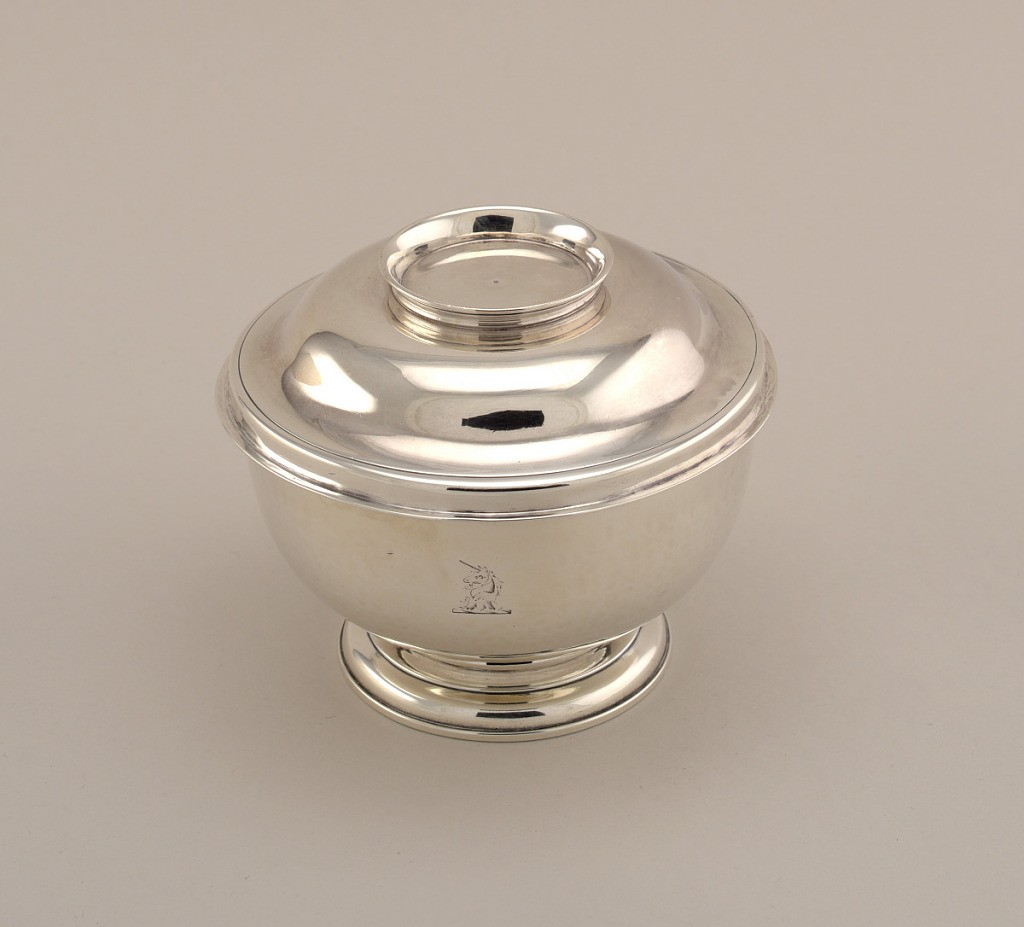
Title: Sugar Bowl and Cover
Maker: James Goodwin, British, active London (entered 1706)
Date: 1726–1727
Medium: silver
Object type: sugar bowl, cover
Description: (a) Hemispherical bowl on molded, domed foot, the rim reinforced. (b) Domed cover with ring to serve as handle or as foot ring. Engraved on side: unicorn's head.